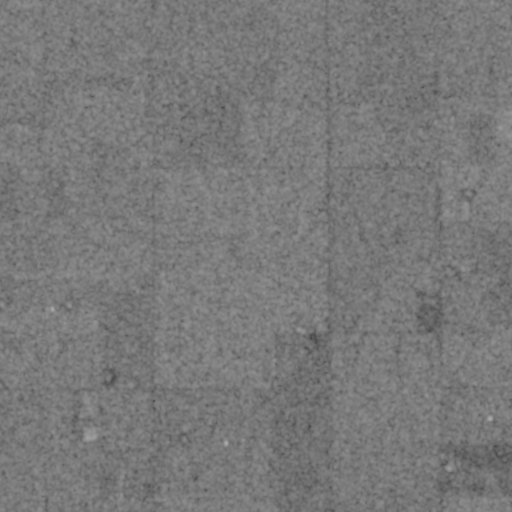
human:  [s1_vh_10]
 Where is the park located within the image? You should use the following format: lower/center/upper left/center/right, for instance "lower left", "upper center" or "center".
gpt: The park is located in the center right of the image.
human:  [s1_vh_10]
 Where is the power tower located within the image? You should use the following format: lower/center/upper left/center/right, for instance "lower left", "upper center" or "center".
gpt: The power tower is located in the left of the image.
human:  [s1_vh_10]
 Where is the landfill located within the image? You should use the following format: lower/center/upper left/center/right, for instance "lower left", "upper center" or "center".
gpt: There is no landfill in the image.

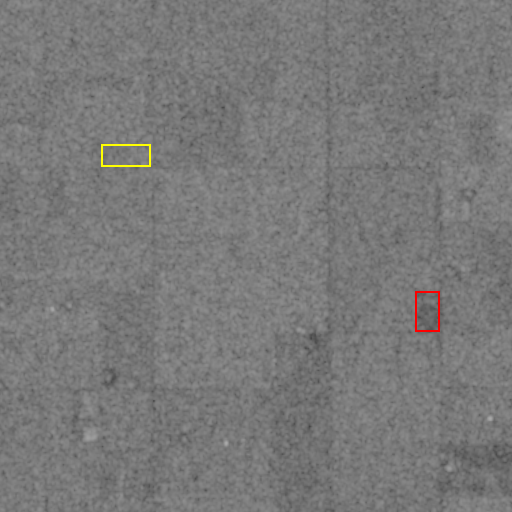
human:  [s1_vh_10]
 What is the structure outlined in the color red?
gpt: The structure outlined in red is a park.
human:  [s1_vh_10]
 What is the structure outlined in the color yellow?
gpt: The structure outlined in yellow is a power substation.
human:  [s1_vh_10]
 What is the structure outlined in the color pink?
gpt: There is no pink outline.